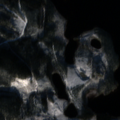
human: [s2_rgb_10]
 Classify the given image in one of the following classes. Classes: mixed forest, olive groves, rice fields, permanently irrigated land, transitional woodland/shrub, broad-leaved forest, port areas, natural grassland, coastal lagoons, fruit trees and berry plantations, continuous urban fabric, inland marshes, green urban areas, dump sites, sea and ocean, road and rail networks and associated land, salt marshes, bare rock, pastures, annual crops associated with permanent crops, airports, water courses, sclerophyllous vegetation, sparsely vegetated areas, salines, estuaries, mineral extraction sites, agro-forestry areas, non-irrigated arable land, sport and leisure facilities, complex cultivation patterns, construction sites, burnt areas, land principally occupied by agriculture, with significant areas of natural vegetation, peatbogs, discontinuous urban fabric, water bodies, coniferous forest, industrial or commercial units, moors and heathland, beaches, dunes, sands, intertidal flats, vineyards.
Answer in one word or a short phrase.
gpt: coniferous forest, transitional woodland/shrub, water bodies